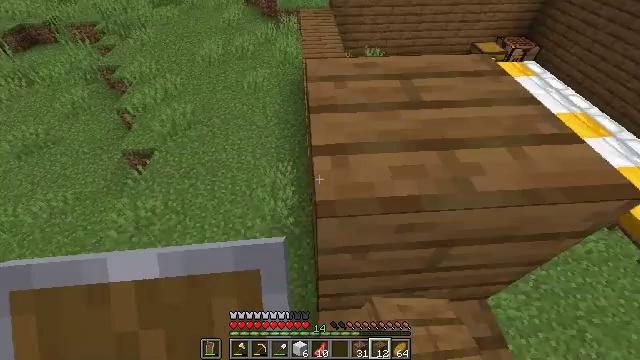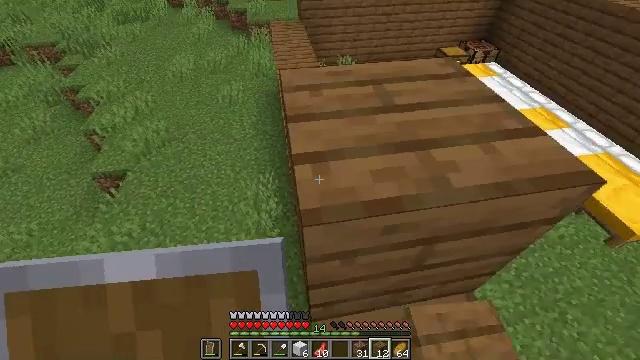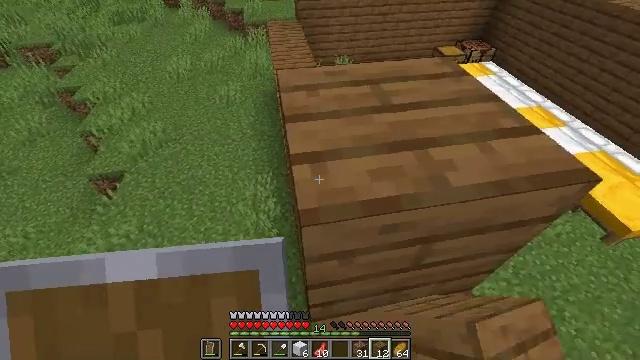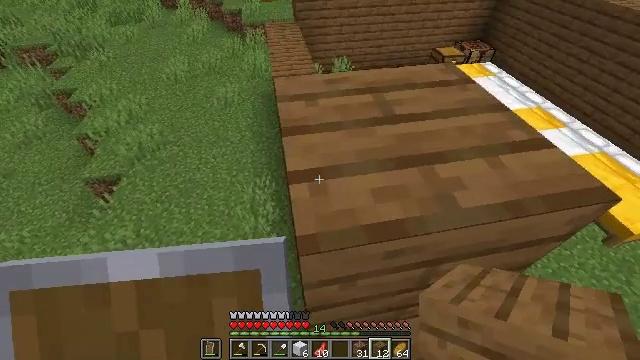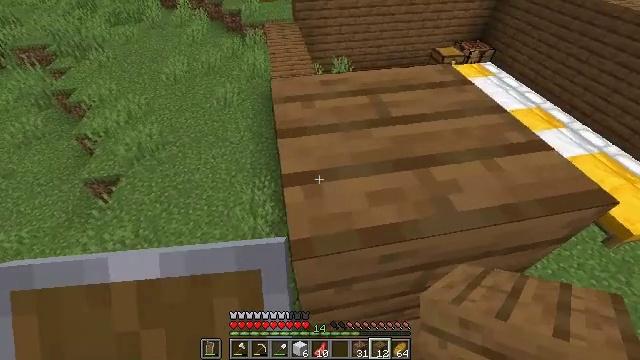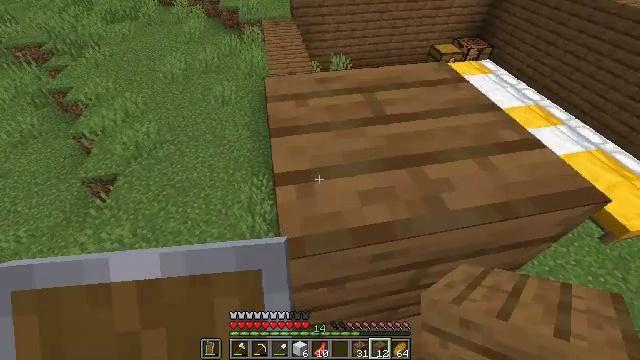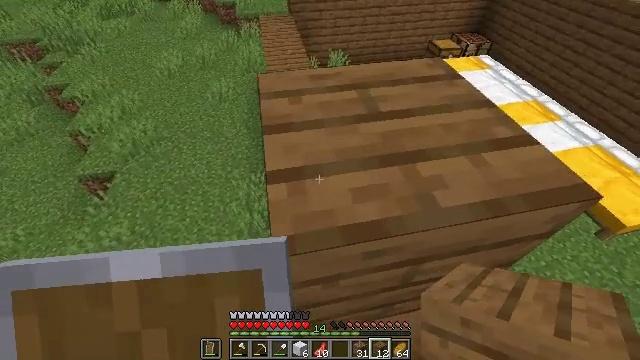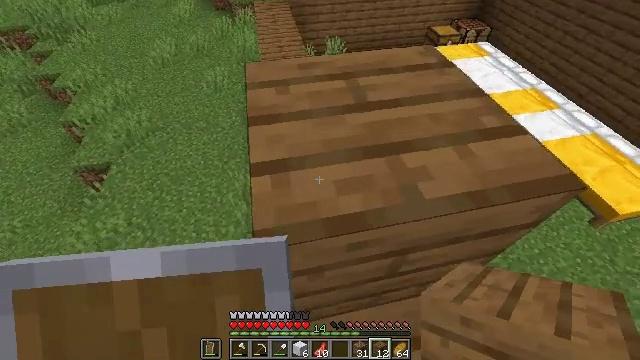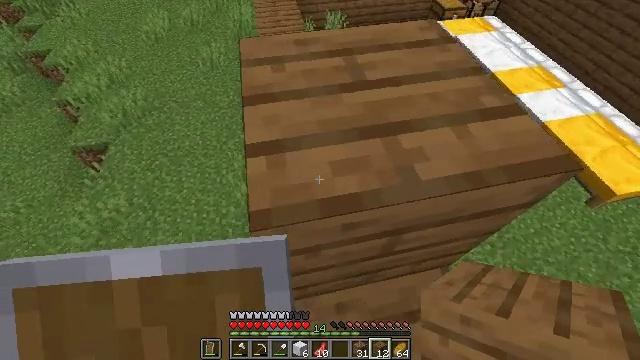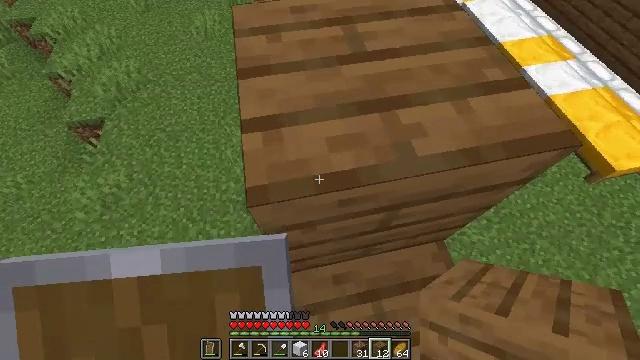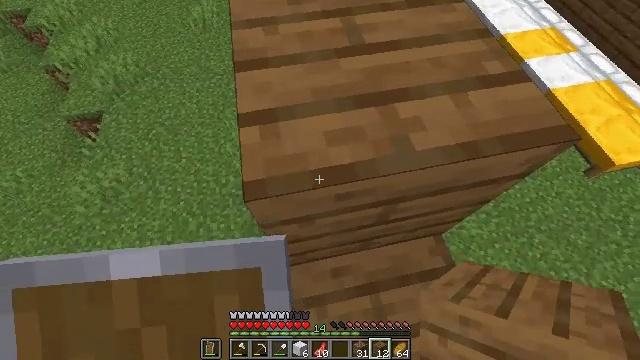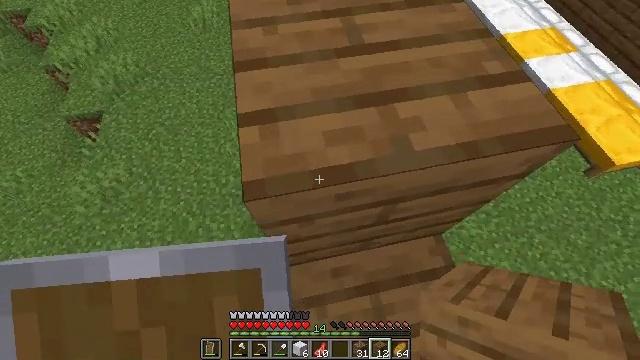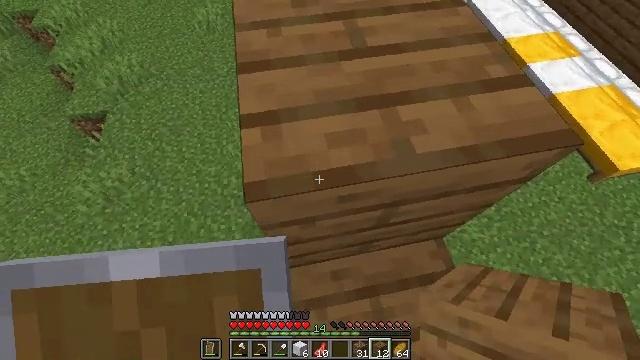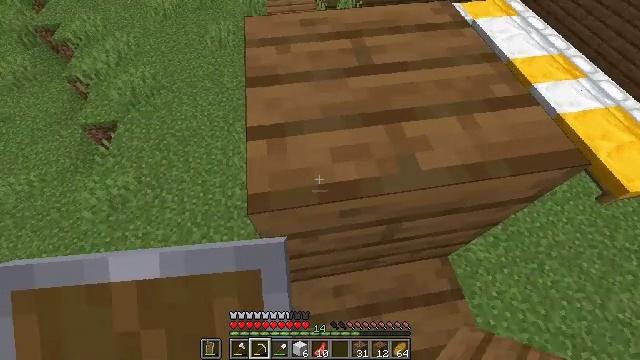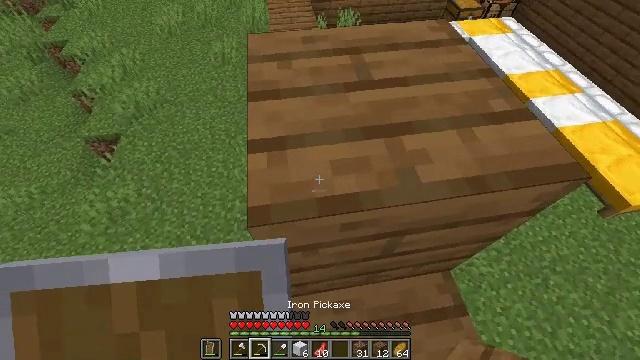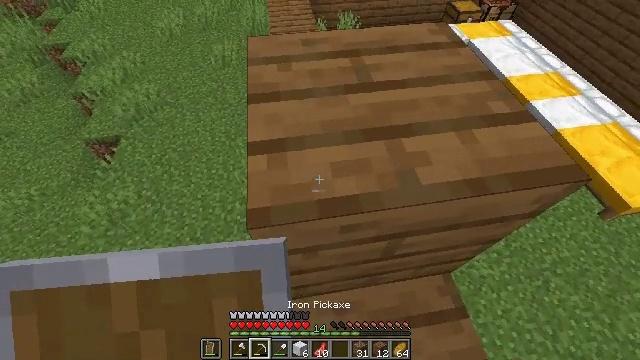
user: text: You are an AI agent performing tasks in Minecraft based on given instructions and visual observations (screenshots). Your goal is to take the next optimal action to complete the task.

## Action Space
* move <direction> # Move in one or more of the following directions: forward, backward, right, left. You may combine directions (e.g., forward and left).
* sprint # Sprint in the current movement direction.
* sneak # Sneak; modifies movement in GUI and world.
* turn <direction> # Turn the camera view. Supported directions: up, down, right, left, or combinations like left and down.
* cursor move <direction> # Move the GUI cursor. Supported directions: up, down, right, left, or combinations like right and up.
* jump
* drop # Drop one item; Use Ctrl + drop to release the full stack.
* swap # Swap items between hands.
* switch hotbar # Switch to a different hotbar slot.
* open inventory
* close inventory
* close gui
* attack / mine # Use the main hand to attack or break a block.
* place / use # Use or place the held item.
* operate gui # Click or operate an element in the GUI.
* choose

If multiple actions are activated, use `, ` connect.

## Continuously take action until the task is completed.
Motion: motion action
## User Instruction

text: Attack the spruce planks to recycle them.
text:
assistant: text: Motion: turn right and up
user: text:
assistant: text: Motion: no_op
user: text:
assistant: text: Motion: move forward
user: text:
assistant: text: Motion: move forward
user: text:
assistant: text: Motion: move forward
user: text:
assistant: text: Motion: move forward
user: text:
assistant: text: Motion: turn down
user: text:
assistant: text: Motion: turn down
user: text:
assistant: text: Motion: turn down
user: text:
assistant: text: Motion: turn down
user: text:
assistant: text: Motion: no_op
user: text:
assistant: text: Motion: no_op
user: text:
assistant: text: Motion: turn left and up, switch to hotbar 2
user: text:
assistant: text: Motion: turn up, switch to hotbar 2
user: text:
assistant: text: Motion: switch to hotbar 2
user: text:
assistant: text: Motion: attack / mine
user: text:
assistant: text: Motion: attack / mine
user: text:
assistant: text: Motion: turn right and up, attack / mine
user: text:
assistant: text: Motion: turn right, attack / mine, switch to hotbar 1
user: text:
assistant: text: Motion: attack / mine, switch to hotbar 1
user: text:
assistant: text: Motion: attack / mine, switch to hotbar 1
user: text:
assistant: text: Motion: attack / mine
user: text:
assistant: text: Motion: attack / mine
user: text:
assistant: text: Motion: attack / mine
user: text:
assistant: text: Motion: attack / mine
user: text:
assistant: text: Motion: attack / mine
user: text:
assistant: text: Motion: attack / mine
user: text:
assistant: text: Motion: attack / mine
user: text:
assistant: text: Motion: attack / mine
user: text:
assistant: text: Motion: attack / mine